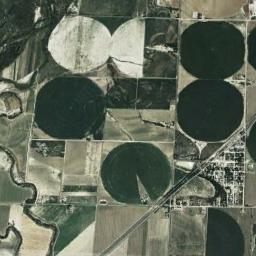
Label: circular_farmland